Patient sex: M
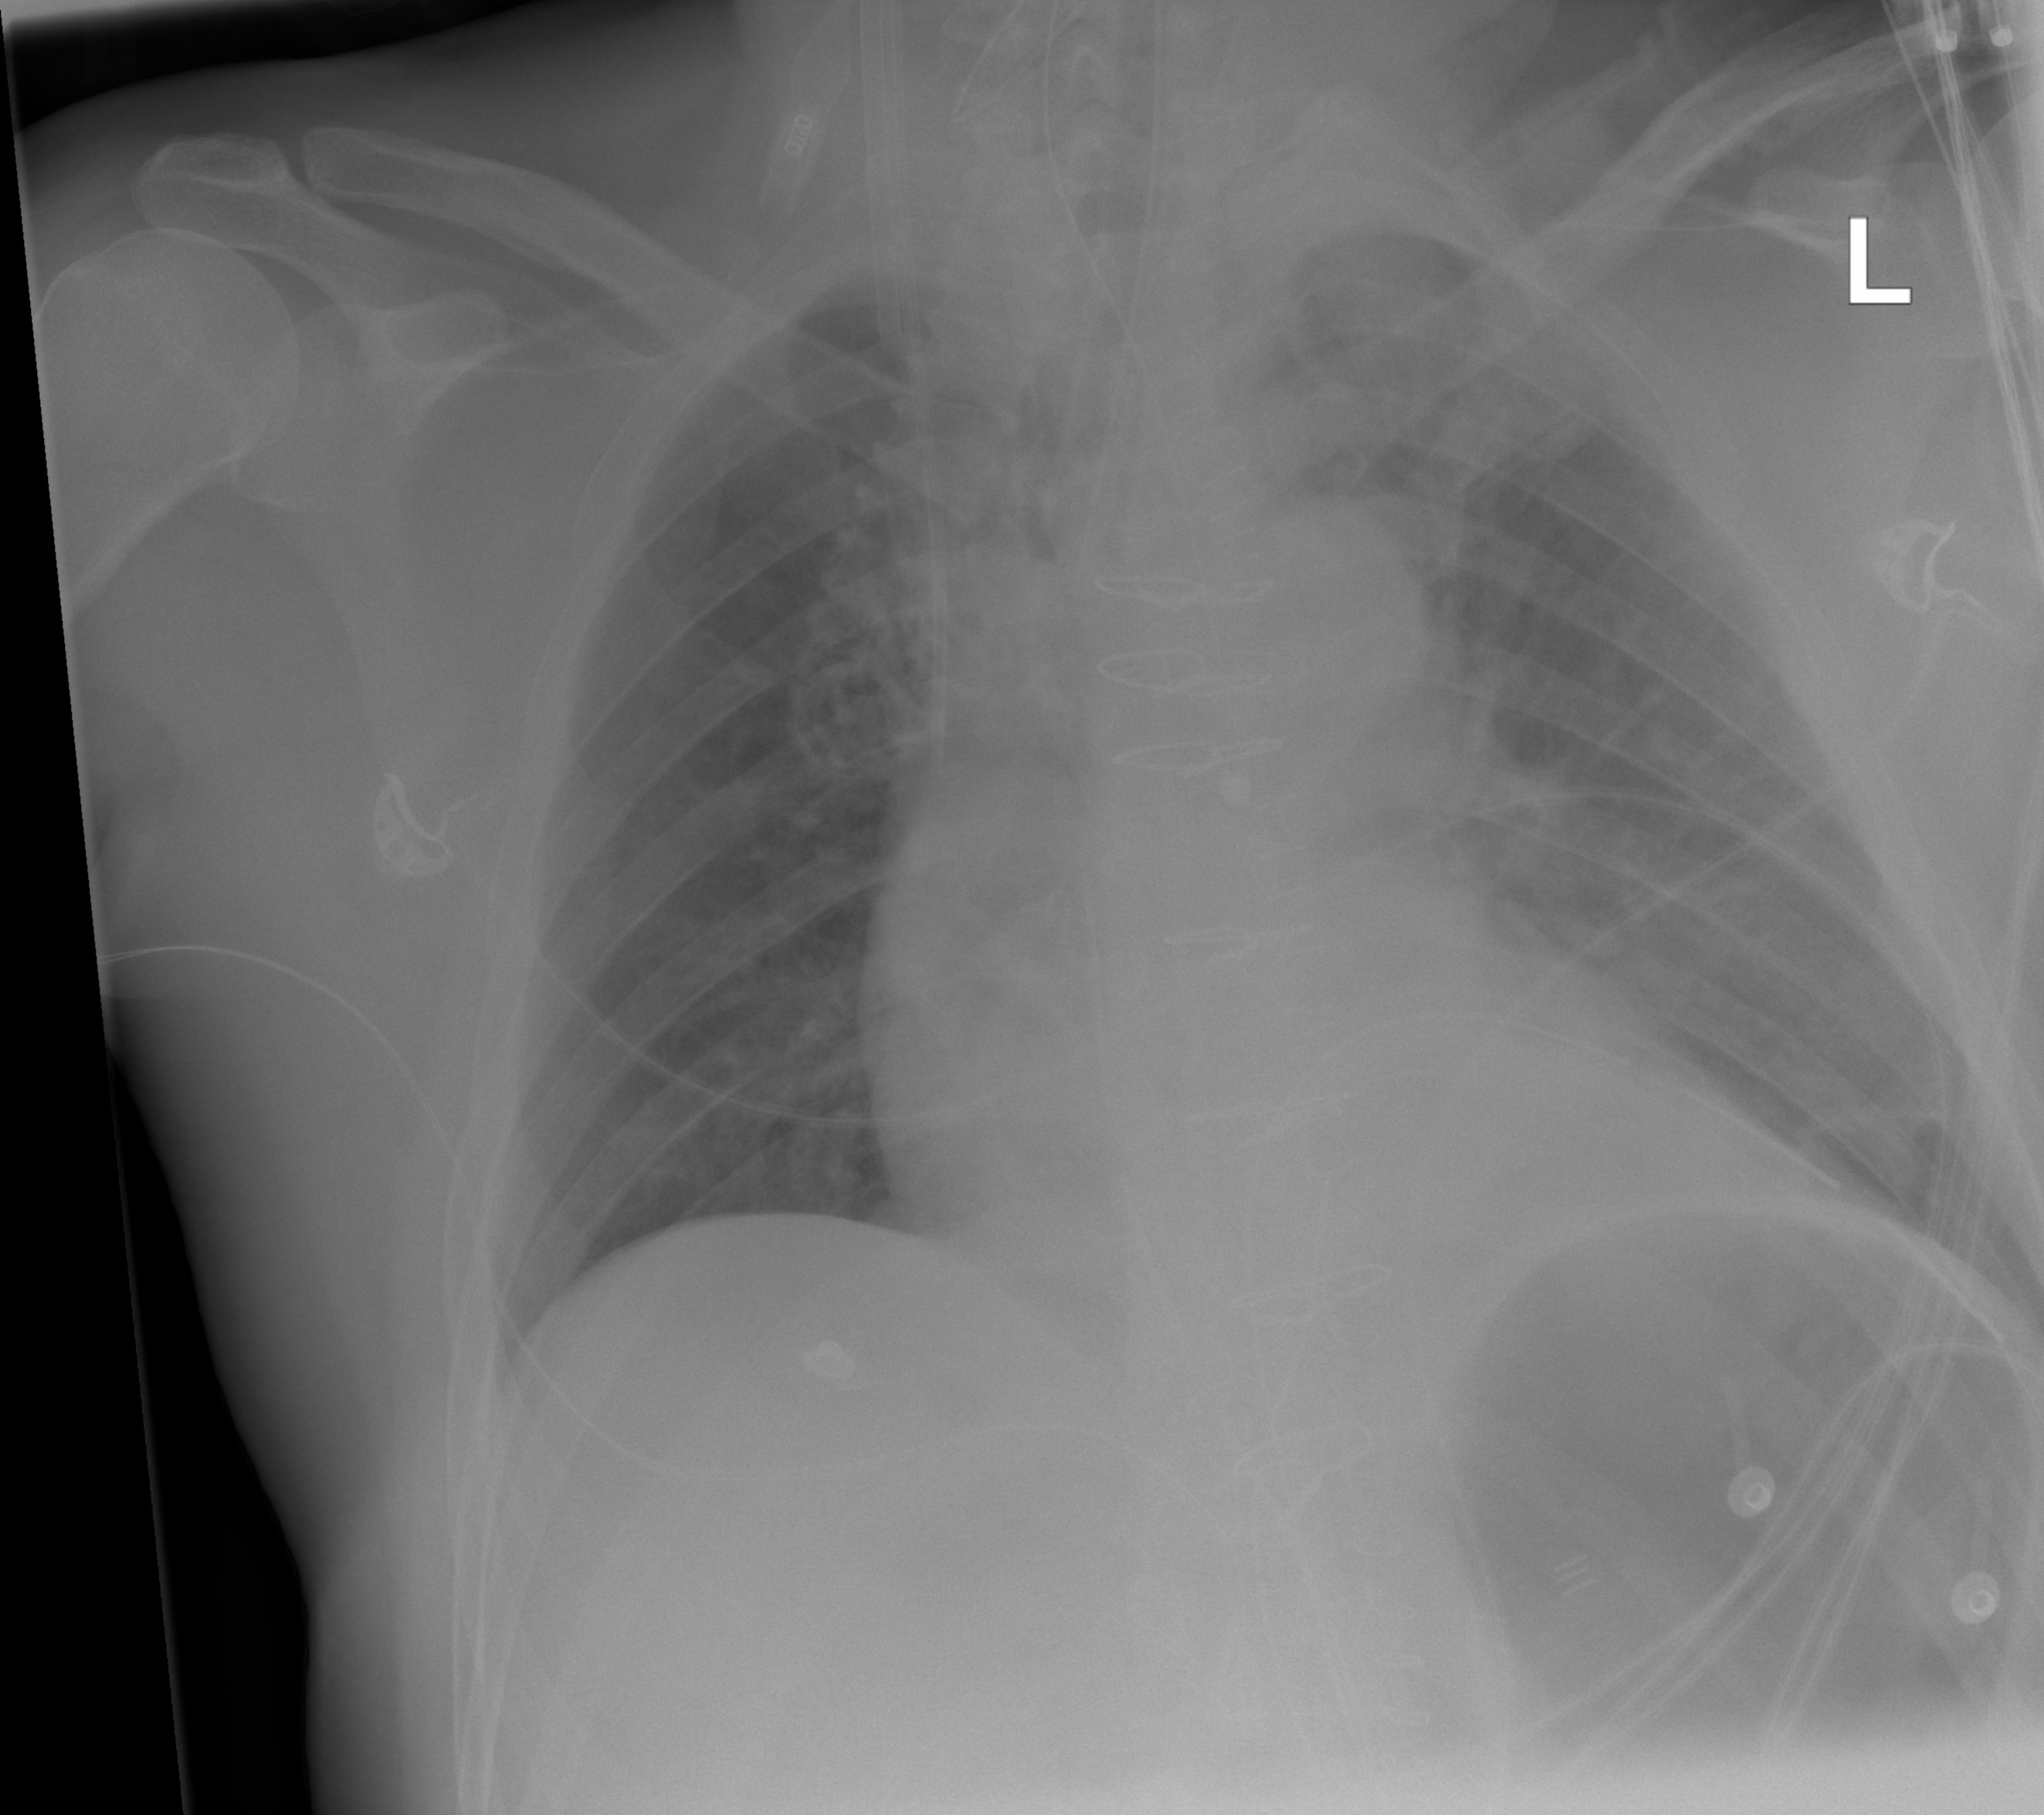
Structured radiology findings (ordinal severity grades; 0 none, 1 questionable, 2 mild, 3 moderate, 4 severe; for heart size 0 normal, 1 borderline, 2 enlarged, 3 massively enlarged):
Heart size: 0
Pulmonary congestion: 1
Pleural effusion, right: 0
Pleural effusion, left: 0
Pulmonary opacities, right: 0
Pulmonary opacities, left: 0
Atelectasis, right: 0
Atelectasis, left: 0